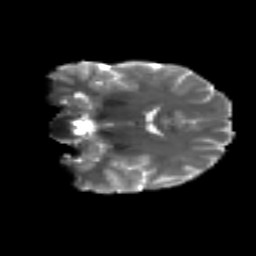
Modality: T2w
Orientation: coronal
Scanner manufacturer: siemens
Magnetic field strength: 3 T
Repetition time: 4.16 s
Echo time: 0.0806 s